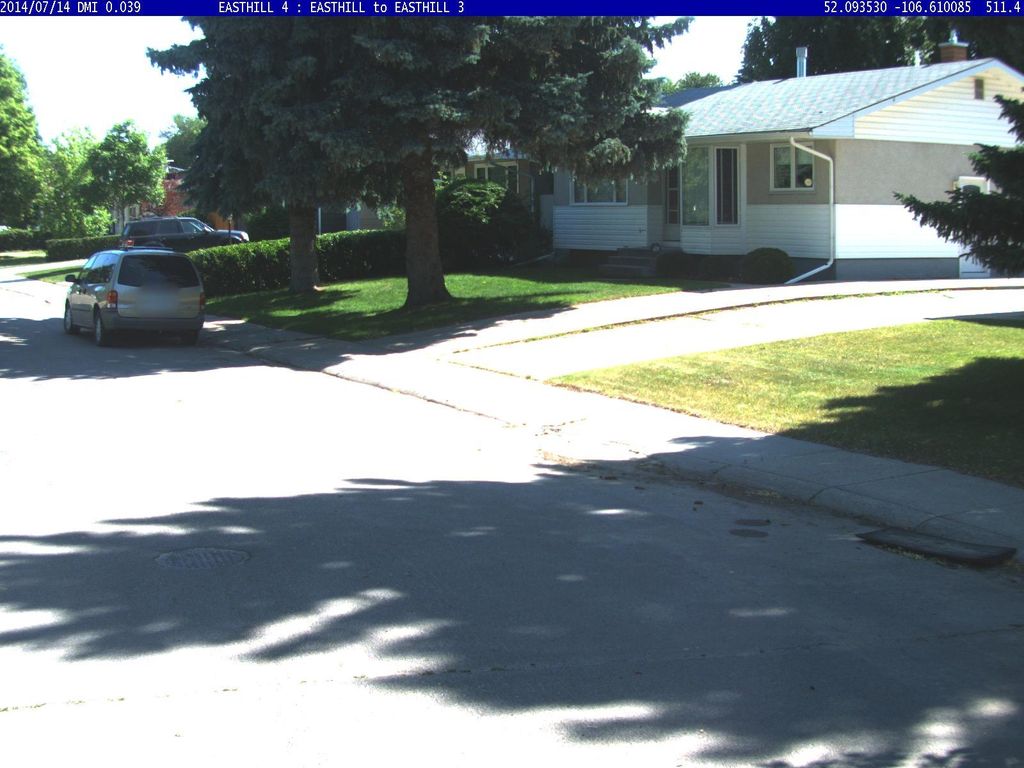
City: saskatoon